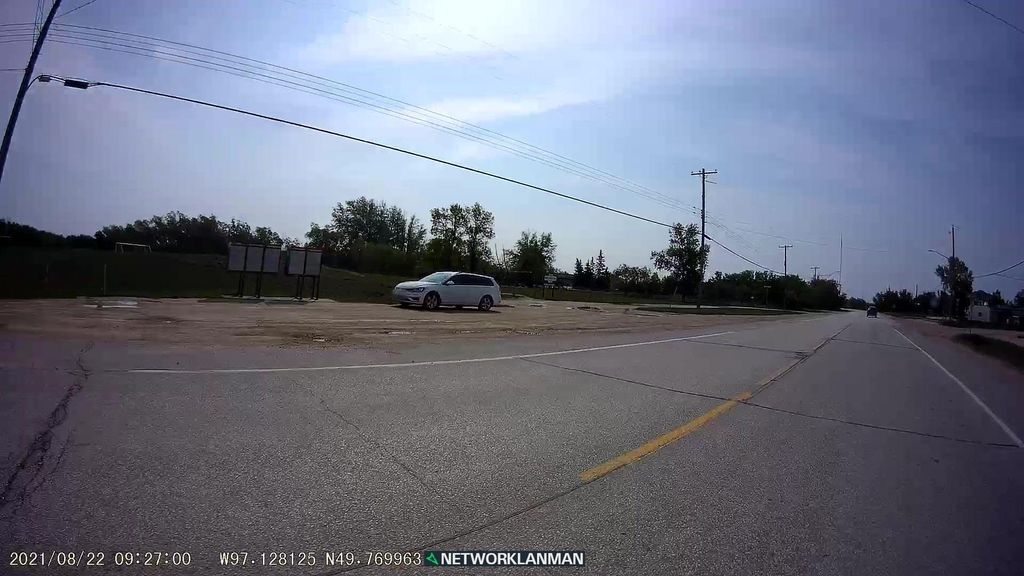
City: winnipeg